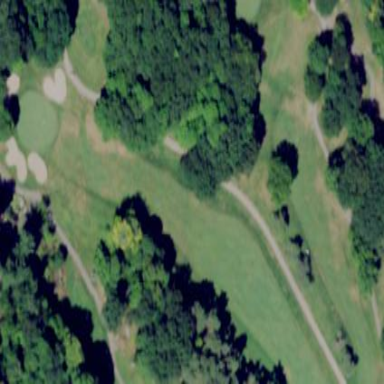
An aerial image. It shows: Golf fairway surrounded by grass.